Interaction volume radius: 5 \u00c5
Interaction volume height: 10 \u00c5
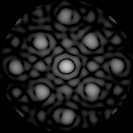
Disorder parameter: 0.1903